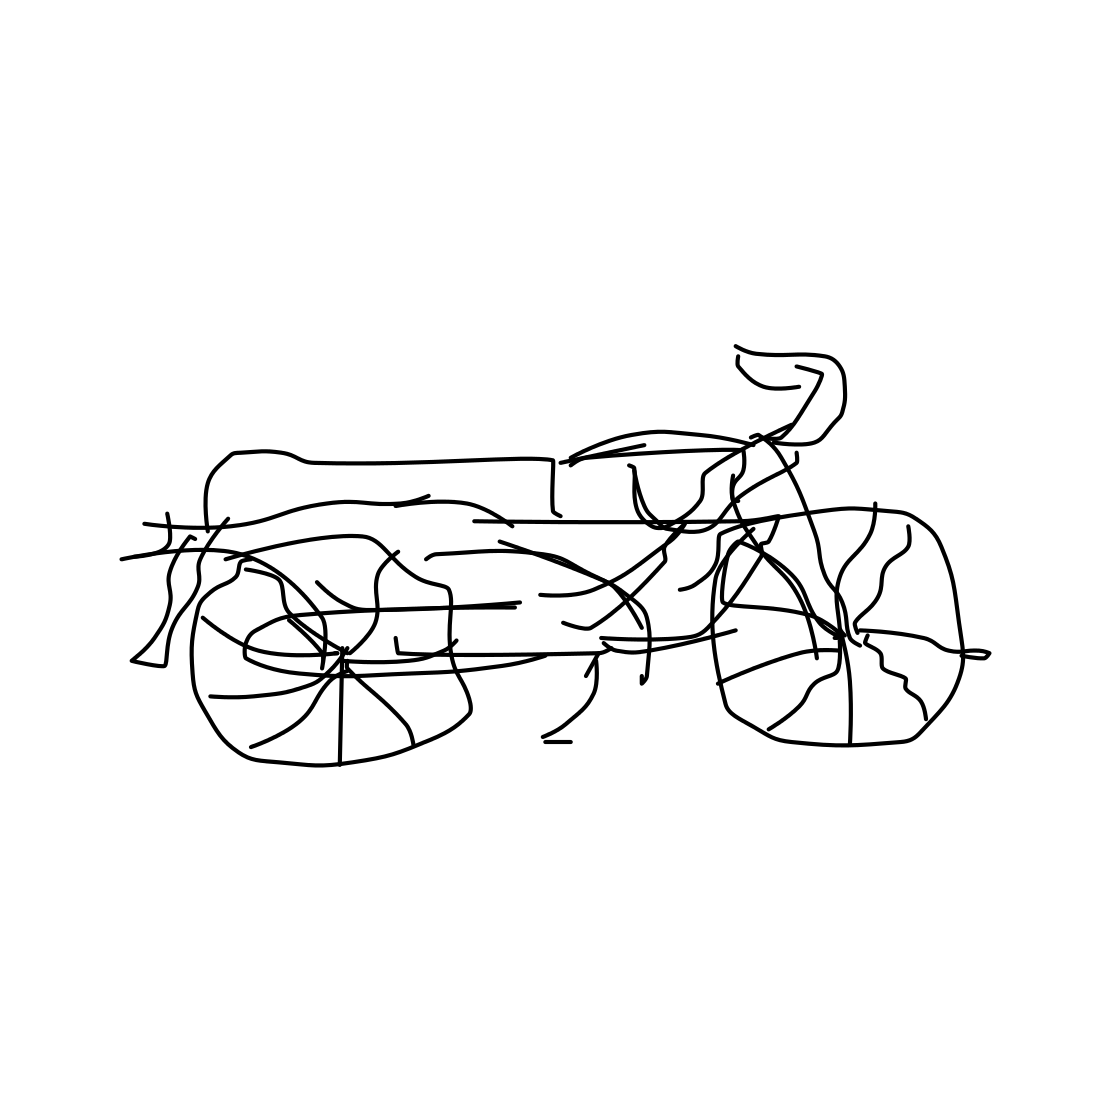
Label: motorbike